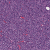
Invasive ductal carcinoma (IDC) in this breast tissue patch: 1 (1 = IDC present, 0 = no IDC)